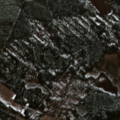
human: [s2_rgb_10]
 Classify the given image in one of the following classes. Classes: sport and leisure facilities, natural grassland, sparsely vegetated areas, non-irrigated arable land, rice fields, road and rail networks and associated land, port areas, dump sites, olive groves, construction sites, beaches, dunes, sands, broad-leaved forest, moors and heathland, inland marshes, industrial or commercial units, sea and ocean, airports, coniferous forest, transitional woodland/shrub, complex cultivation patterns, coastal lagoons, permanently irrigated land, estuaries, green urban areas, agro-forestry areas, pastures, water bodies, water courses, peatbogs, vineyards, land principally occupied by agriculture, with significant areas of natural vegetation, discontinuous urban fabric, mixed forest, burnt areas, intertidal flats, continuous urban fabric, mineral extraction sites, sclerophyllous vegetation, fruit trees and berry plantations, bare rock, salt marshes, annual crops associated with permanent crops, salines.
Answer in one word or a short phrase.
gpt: coniferous forest, mixed forest, transitional woodland/shrub